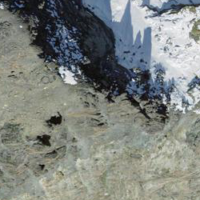
EUNIS habitat code: 48
Species observed at this site:
Saxifraga bryoides
Androsace alpina